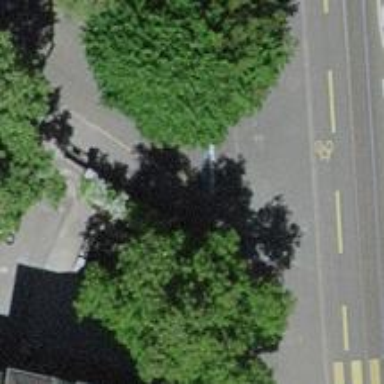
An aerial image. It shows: Residential road with separate asphalt sidewalk.